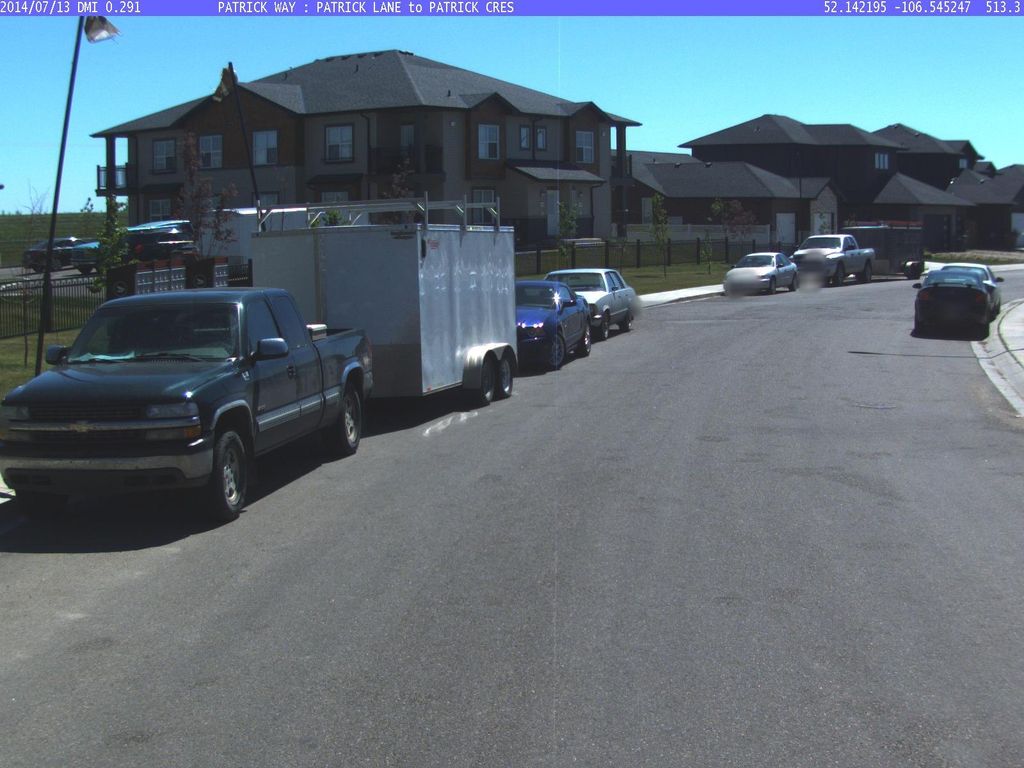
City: saskatoon